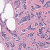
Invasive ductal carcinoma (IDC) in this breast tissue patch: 1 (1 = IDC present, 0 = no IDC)